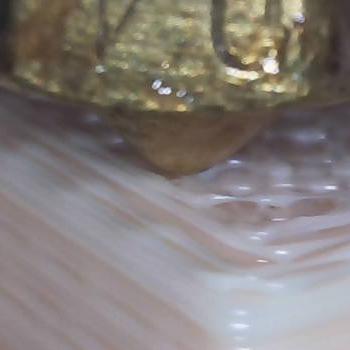
Flow rate: 42%